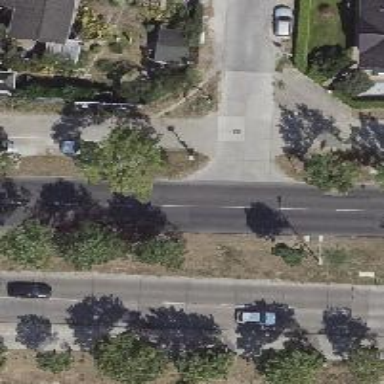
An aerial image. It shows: Avenue lined with broadleaved deciduous trees.